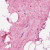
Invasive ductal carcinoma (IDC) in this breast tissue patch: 0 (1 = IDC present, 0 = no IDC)